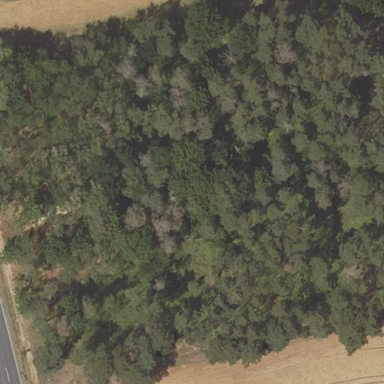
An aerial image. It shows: Forest dominated by needle-leaved trees.